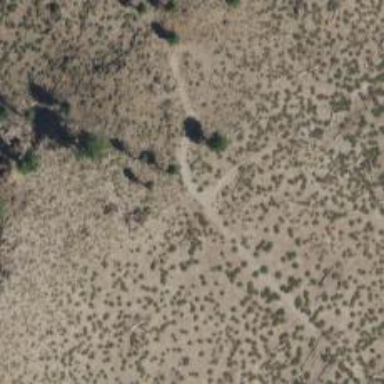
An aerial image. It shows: Path.